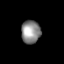
Tissue: prostate
Cell type: Endothelial cells
Senescence score: 0.703
Nuclear area (px): 437
Mean DAPI intensity: 138.719